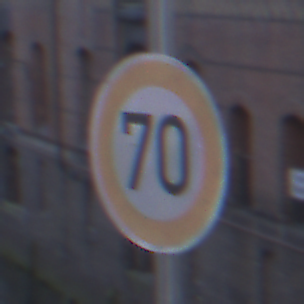
Verkehrszeichen: Geschwindigkeit70
Umgebung: Outdoor, Urban
Tageszeit: SunriseSunset
Wetter: Clear
Licht: Natural
Jahreszeit: NotSpecified
Kontrast: MediumContrast